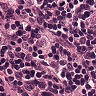
Metastatic tissue present: no